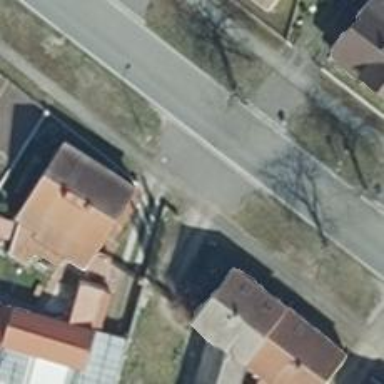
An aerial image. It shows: Footway.